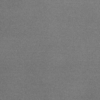
Label: dusty